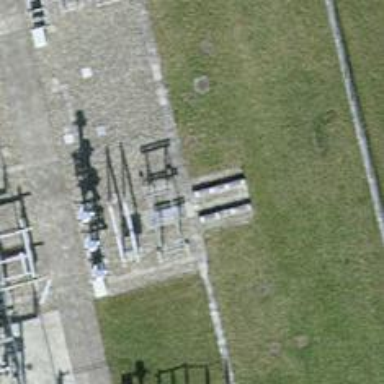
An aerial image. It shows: Insulator used in power equipment.